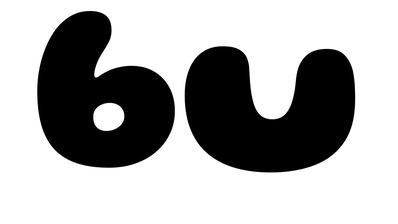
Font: Gluten_ExtraBold